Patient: sex M, age 25
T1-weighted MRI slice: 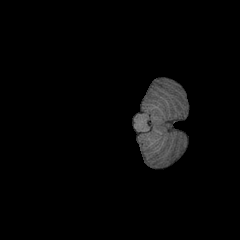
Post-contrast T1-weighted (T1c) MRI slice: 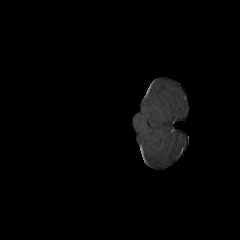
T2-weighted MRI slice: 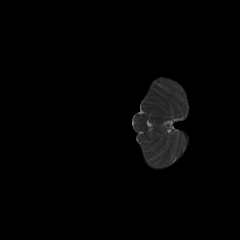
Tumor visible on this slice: no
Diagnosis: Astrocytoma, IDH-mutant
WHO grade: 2